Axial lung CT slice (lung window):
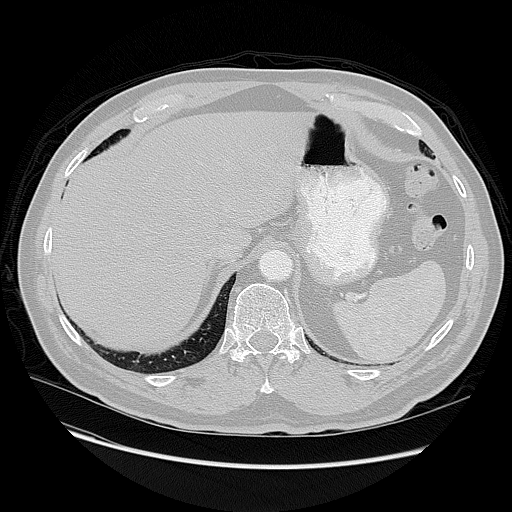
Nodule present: no